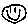
Label: smiley face